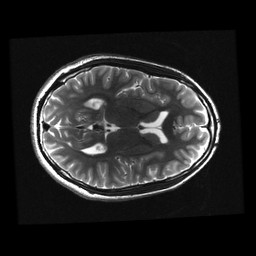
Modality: T2w
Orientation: axial
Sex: male
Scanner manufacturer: ge
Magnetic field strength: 3 T
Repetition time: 5 s
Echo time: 0.101 s